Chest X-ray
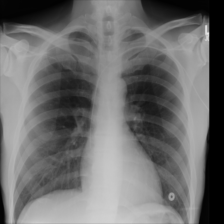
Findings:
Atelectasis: negative
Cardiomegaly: negative
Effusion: negative
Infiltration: negative
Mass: negative
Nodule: negative
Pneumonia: negative
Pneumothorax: negative
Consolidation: negative
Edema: negative
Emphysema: negative
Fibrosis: negative
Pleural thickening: negative
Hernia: negative